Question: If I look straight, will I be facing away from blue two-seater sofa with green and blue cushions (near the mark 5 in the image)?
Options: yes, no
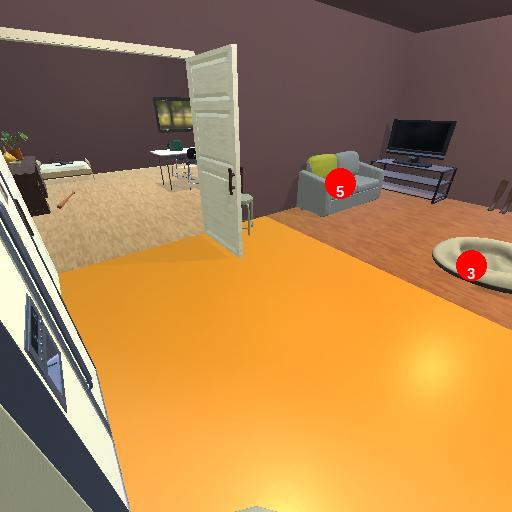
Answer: yes